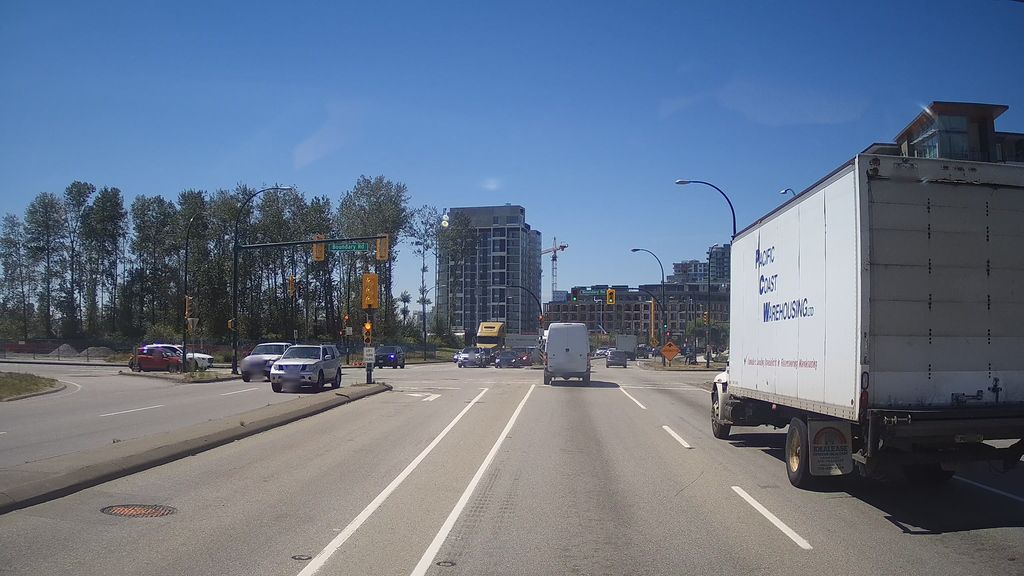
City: vancouver